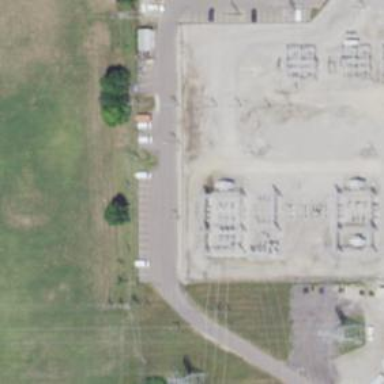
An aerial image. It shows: Switch used for power control.